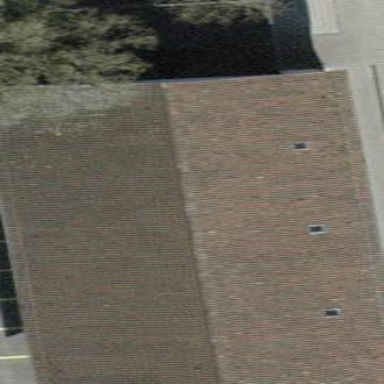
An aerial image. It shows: Building with tile roof.